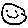
Label: smiley face